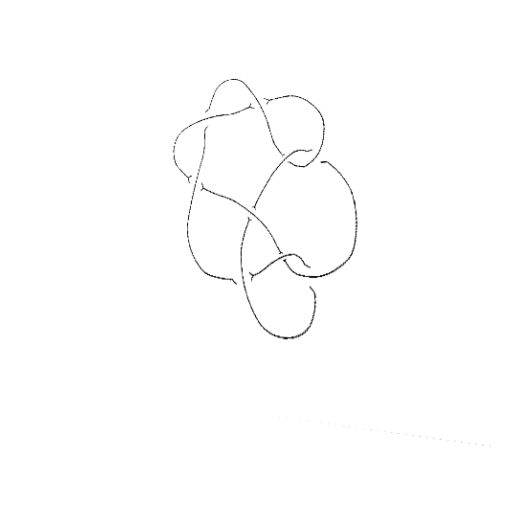
Crossing number: 9